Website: home-depot
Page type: customer-info-address
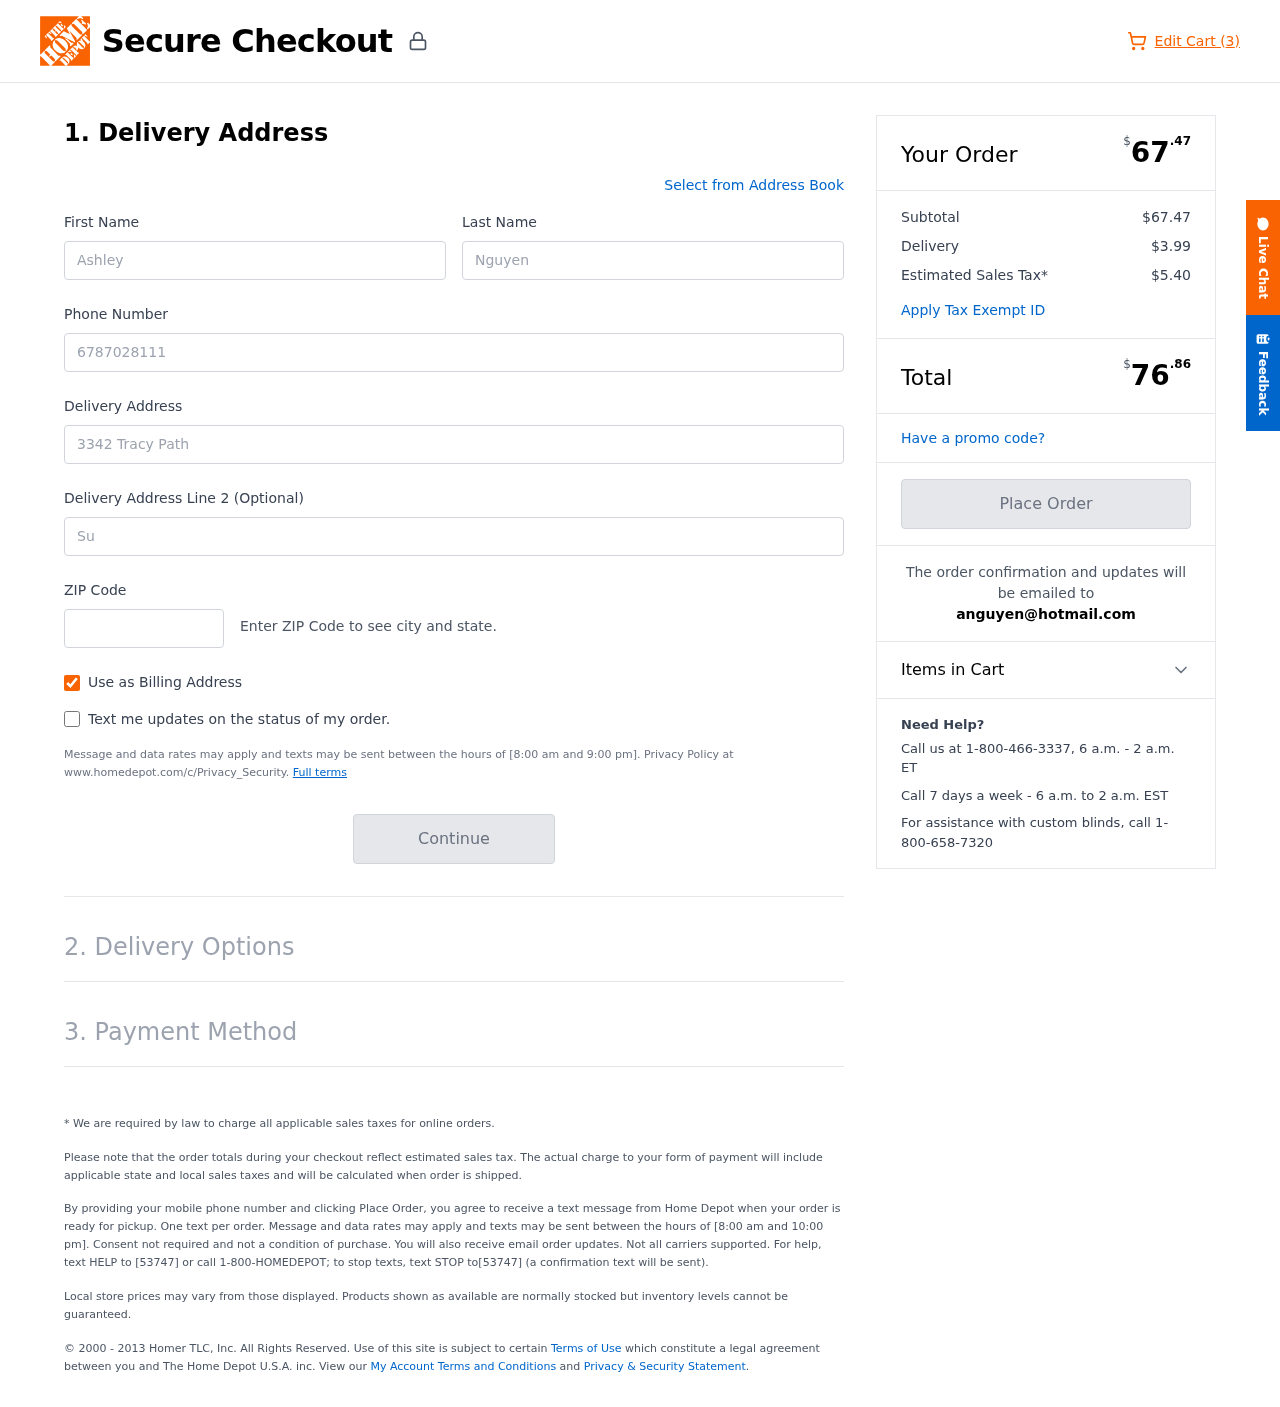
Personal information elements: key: PII_EMAIL
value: anguyen@hotmail.com
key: PII_FIRSTNAME
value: Ashley
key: PII_LASTNAME
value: Nguyen
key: PII_PHONE
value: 6787028111
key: PII_POSTCODE
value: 51274
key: PII_STREET
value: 3342 Tracy Path
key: PII_STREET2
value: Suite 734
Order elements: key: ORDER_NUM_ITEMS
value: Edit Cart (3)
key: ORDER_SUBTOTAL_HEADER
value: $67.47
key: ORDER_SUBTOTAL
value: $67.47
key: ORDER_SHIPPING_COST
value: $3.99
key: ORDER_TAX
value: $5.40
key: ORDER_TOTAL2
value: $76.86